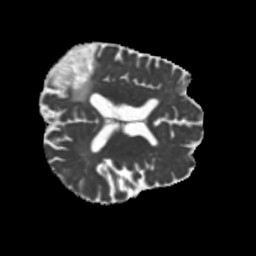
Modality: MD
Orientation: axial
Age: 68
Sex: male
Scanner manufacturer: siemens
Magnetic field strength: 3 T
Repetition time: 5.25 s
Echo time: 0.08 s